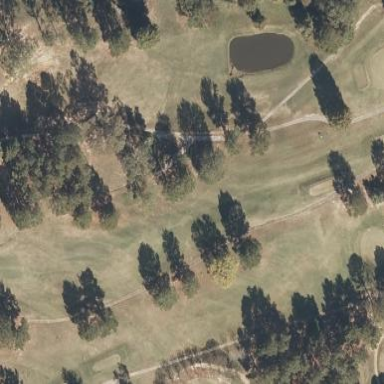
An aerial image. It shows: Grassy area designated as golf fairway.